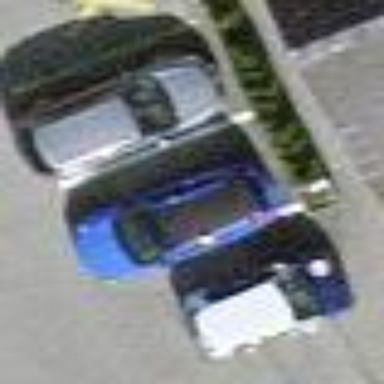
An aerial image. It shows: Street-side parking area.